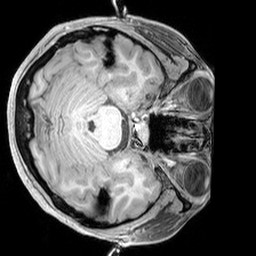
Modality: T1w
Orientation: axial
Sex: female
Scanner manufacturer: siemens
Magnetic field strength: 3 T
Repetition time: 2.3 s
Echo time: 0.00226 s